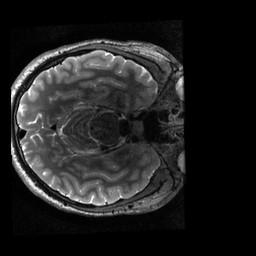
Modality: T2w
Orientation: axial
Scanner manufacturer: siemens
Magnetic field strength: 3 T
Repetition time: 3.2 s
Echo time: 0.564 s